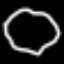
Label: octagon